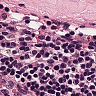
Metastatic tissue present: no